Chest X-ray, PA view. Patient: 59 years old, sex M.
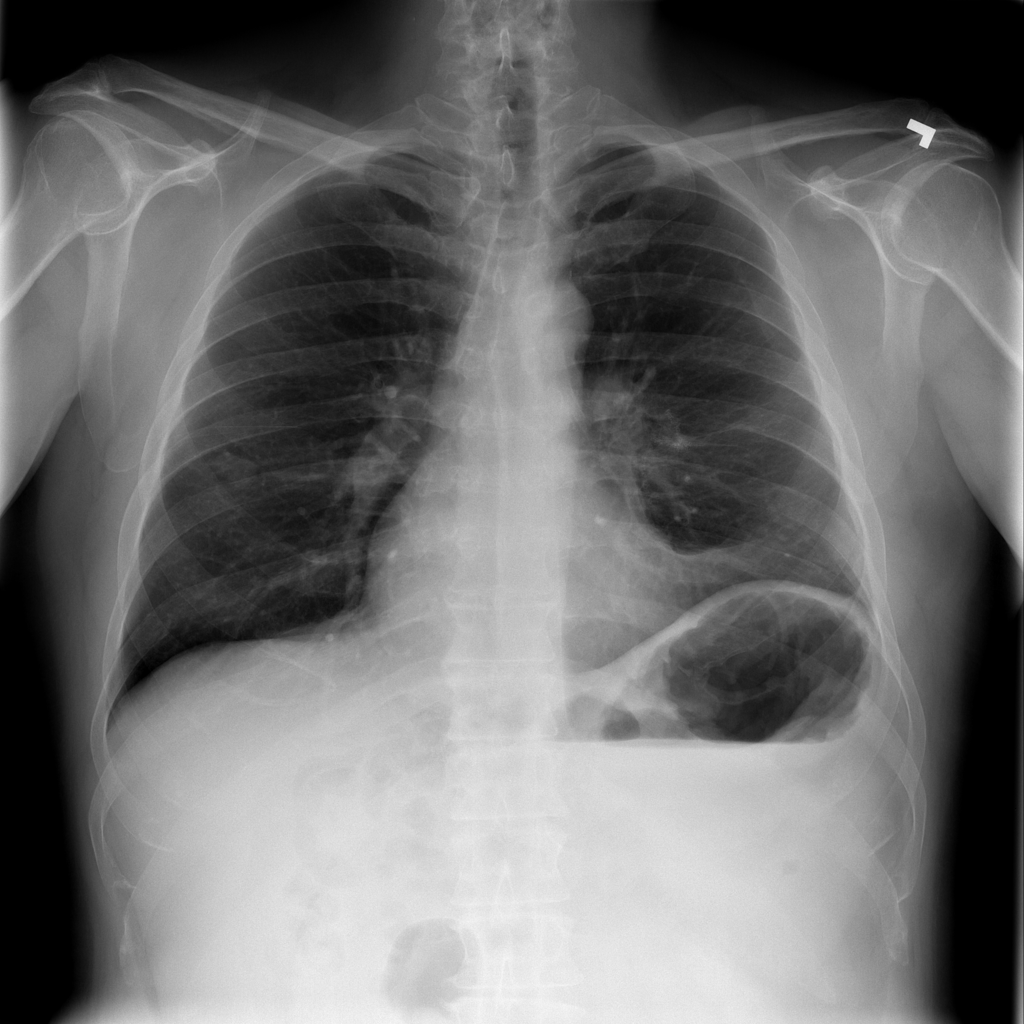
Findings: Atelectasis, Nodule